Question: I just published my app and I do have a problem with my app permissions
My app uses some extra permissions like Identity ( find accounts on the device ) and Location (approximate location (network-based).
I haven't include any of those in my manifest xml
I would like to know why I do see those and how to get them off my app
Permissions in my App

AndroidMainfest.xml
'''
<uses-permission android:name="android.permission.WRITE_EXTERNAL_STORAGE"/>
<uses-permission android:name="android.permission.READ_EXTERNAL_STORAGE"/>
<uses-permission android:name="android.permission.INTERNET"/>
<uses-permission android:name="android.permission.ACCESS_NETWORK_STATE" />
<application
android:allowBackup="true"
android:icon="@mipmap/ic_launcher"
android:label="@string/app_name"
android:theme="@style/AppTheme" >
<!--This meta-data tag is required to use Google Play Services.-->
<meta-data android:name="com.google.android.gms.version"
android:value="@integer/google_play_services_version"/>
<activity
android:name=".MainActivity"
android:screenOrientation="portrait"
android:configChanges="keyboardHidden"
android:label="@string/app_name" >
<intent-filter android:label="@string/app_name_short">
<action android:name="android.intent.action.MAIN" />
<category android:name="android.intent.category.LAUNCHER" />
</intent-filter>
</activity>
<!--Include the AdActivity configChanges and theme. -->
<activity android:name="com.google.android.gms.ads.AdActivity"
android:configChanges="keyboard|keyboardHidden|orientation|screenLayout|uiMode|screenSize|smallestScreenSize"
android:theme="@android:style/Theme.Translucent" />
'''
My libraries that I'm use (build.gradle) :
'''
compile 'com.android.support:appcompat-v7:22.1.1'
compile 'com.astuetz:pagerslidingtabstrip:1.0.1'
compile 'com.google.android.gms:play-services:7.5.0'
compile files('libs/commons-io-2.4.jar')
'''
libs/commons-io-2.4 << this is Apache Commons Library
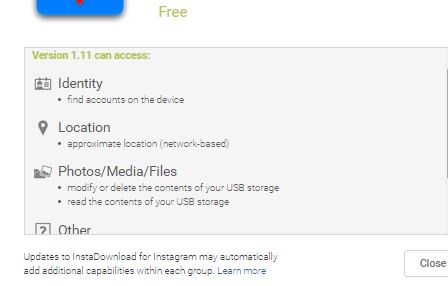
Answer: What parts of the play-services are you using? This is most likely causing the problems. You're compiling location, gcm, etc. APIs all into your app when you most likely only want ads. Try replacing the line 'compile 'com.google.android.gms:play-services:7.5.0'' in your build.gradle with:
'''
compile 'com.google.android.gms:play-services-ads:7.5.0'
'''
If you need other APIs, find them in <URL> and only add the ones you're using.